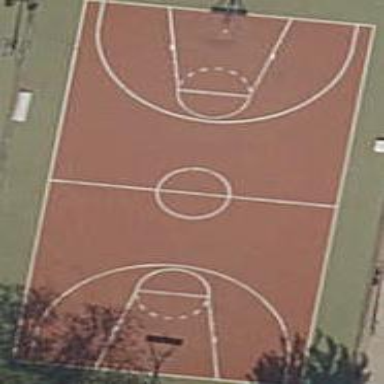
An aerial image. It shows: Basketball court located in leisure land pitch.